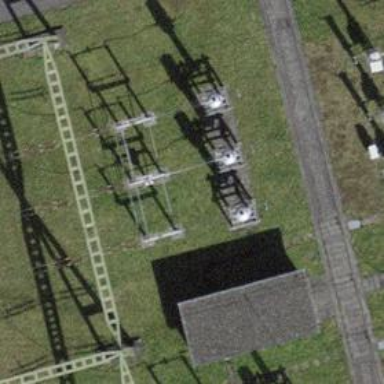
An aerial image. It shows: Switch used for power control.